Question: I've searched all over, but can't find an answer to this.. I have two tables 'user_setting' and 'fibruser' which both contains ID's to users. 'fibruser' contains all possible ID's, but 'user_setting' only contain a few. I need to copy all 'fibruser.id' to 'user_setting.user_id' where 'user_id' is 'NULL' and make sure none of the existing ones get overridden.
I do this Query:
'''
SELECT user_setting.user_id, fibruser.id
FROM user_setting
FULL JOIN fibruser
ON user_id = fibruser.id;
'''

to compare ID's and find all the ID's, but I simply cannot get 'UPDATE user_setting' working like I want to...
'''
UPDATE user_setting
SET user_id = fibruser.id
FROM fibruser
WHERE user_id IS null;
'''
This only gives me 'UPDATE user_setting
SET user_id = fibruser.id
FROM fibruser
WHERE user_id = id
AND user_id IS null;
This only outputs '0 row(s) affected'.. What am I doing wrong and/or missing?
Forgot to mention datatypes.
'id: INT(auto increment)'
'user_id: INT'
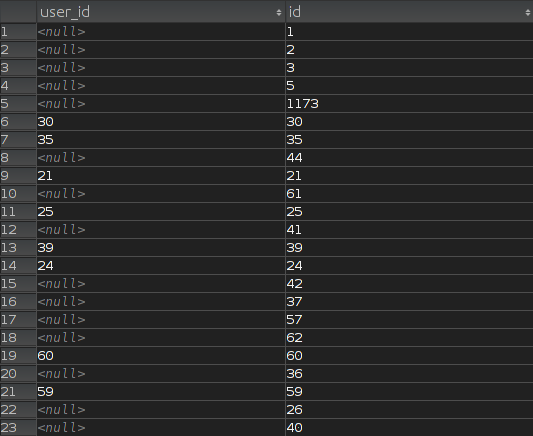
Answer: When you do a FULL JOIN, all those null values you are seeing represent cases where there a row in fibruser with the given ID value, but there is any row with that ID value in user_setting. Thus, when you do an UPDATE on user_setting, by definition you are going to have 0 rows affected; you have specifically told it to only update rows that you know do not exist!
What I think you want to do is to INSERT those rows, something like this:
'''
INSERT INTO user_setting (user_id)
SELECT f.id
FROM fibruser f
WHERE f.id NOT IN (SELECT user_id FROM user_setting);
'''
Alternatively, you could write it with NOT EXISTS:
'''
INSERT INTO user_setting (user_id)
SELECT f.id
FROM fibruser f
WHERE NOT EXISTS (SELECT 1 FROM user_setting u WHERE f.id = u.user_id);
'''
You may find that one way or the other will run faster, or they may be identical; however, since I'm assuming you're only doing this one time, you probably don't care too much about performance, so you can just pick whichever syntax floats your boat.